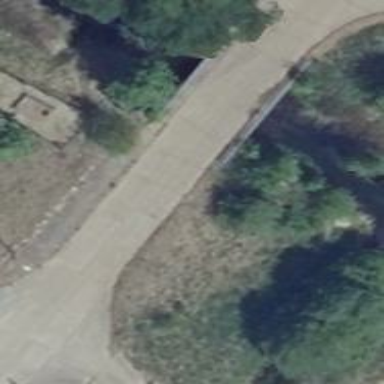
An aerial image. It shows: Unclassified road with paved surface.